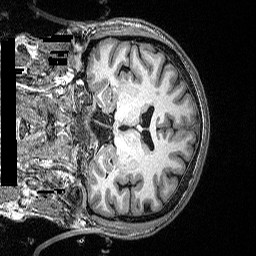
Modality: T1w
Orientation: coronal
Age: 40
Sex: male
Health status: healthy
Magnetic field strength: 3 T
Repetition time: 2.53 s
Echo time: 0.00331 s